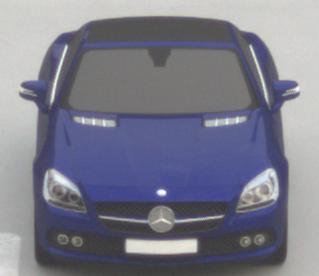
Make: Mercedes-Benz
Model: SLK 200
Detailed model: SLK-Class (172)
Model produced from: 2011/03
Model produced until: 2015/04
Doors: 2
Color: blue
Road condition: dry road
Daytime: sunrise or sunset
Contrast: low contrast